Question: i'm using primefaces '<p:inplace />' and '<p:editor />' to simulate inline editing in my project.
the problem is that when i'm finished editing the inplace shows me html code as a result.

what i want is some thing like this '<h:outputtext escape="false">' but in '<p:inplace/>'
when i searched i found something about averriding the InplaceRendered and i'm beginner and i really don't know how to do that.
can anyone explane to me how to?
thinks.
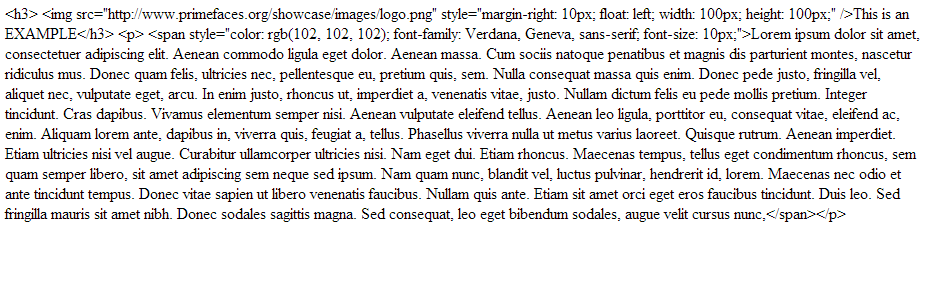
Answer: Editing the PrimeFaces code would be the last option to take.
There was already a similar issue, take a look at this page:
<URL>
The solution for you could be something like:
'''
<p:inplace editor="true">
<f:facet name="output">
<h:outputText value="#{yourBean.text}" escape="false" />
</f:facet>
<f:facet name="input">
<p:inputText value="#{yourBean.text}" />
</f:facet>
</p:inplace>
'''